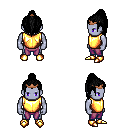
a pixel art fantasy rpg character, male body template, dark elf, purple skin, gold chest armor, magenta pants, black long topknot hairstyle, bronze tiara, gold boots, four views (front, back, left, right), 2x2 character sprite sheet, small pixel art, hard edges, no anti-aliasing